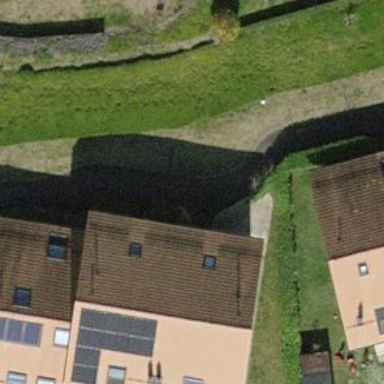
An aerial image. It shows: Terrace building.